Brain MRI, t1w sequence, axial 2D slice.
Patient: age 39, sex F, weight 95 kg, height 1.95 m
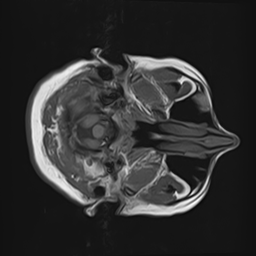